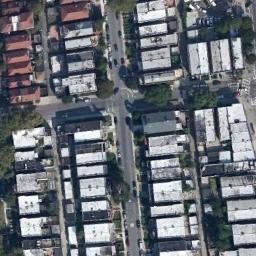
Label: residential